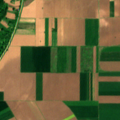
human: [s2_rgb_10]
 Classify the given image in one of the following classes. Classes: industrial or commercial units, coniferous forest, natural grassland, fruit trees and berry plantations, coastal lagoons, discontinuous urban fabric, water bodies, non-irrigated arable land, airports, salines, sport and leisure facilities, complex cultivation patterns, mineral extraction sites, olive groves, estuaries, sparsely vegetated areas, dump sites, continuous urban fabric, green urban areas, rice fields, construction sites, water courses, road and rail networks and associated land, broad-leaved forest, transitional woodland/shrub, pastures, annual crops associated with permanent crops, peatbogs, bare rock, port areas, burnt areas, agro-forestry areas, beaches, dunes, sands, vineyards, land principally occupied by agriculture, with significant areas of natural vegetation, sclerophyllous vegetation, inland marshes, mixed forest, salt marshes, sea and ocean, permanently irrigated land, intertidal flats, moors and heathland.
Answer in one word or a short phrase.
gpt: non-irrigated arable land, land principally occupied by agriculture, with significant areas of natural vegetation, broad-leaved forest